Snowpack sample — Buffalo Mountain, Silverthorne, Colorado, USA (1/25/25, 10:11 AM MST)
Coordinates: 39.6222, -106.1139
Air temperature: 22 °F
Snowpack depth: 110 cm
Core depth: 20 cm
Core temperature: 48.2 °F
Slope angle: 12°, slope face: 102°
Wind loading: high
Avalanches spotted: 0
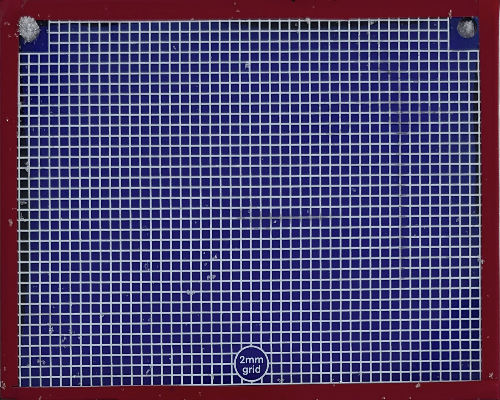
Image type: profile
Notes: No avalanches nearby, collected on the outskirts of a fire break 15 meters from the treeline, on way to Buffalo and Red Mountain